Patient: sex F, age 64
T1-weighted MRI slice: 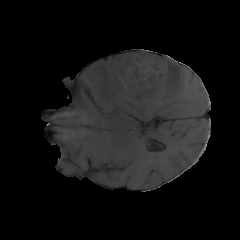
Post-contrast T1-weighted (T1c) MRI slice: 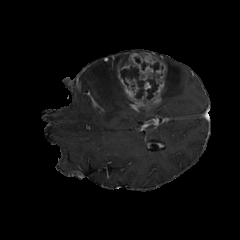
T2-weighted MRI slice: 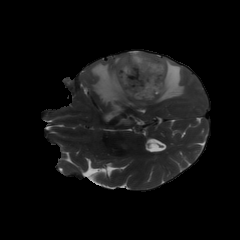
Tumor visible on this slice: yes
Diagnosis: Glioblastoma, IDH-wildtype
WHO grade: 4